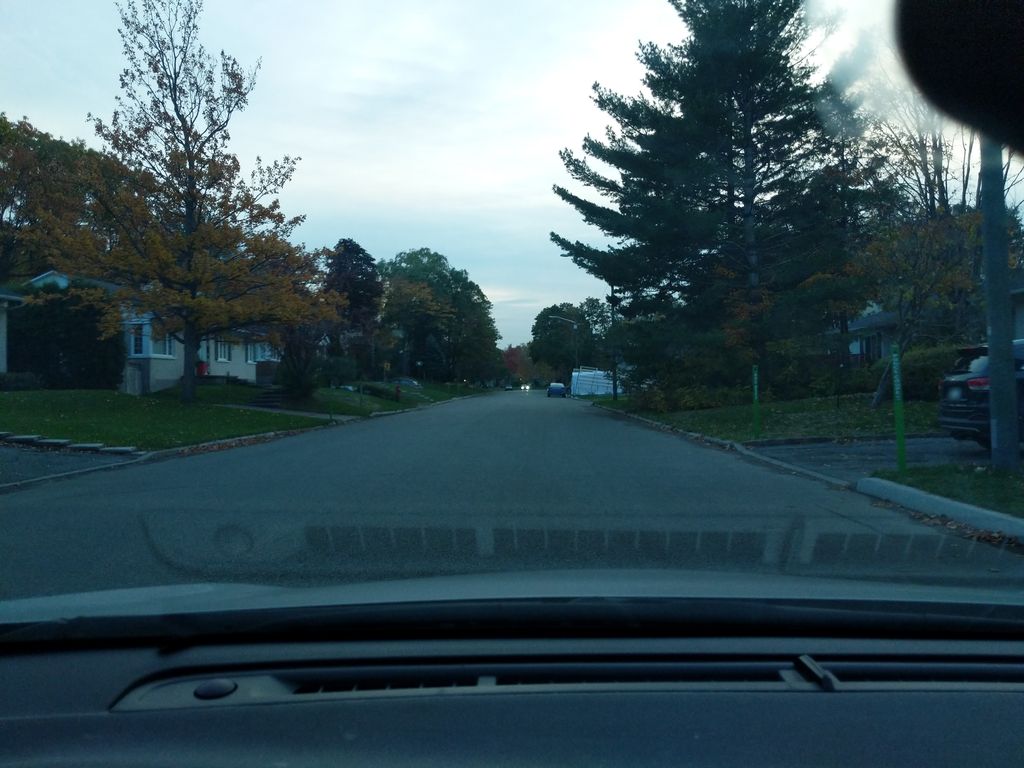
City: quebec_city